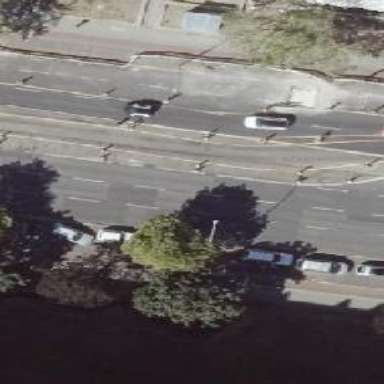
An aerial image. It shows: Deciduous broadleaved tree. There is parking obstacle nearby.